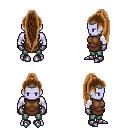
a pixel art fantasy rpg character, male body template, dark elf, purple skin, brown tunic, teal pants, brown extra-long topknot hairstyle, iron tiara, metal gloves, metal boots, four views (front, back, left, right), 2x2 character sprite sheet, small pixel art, hard edges, no anti-aliasing